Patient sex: F
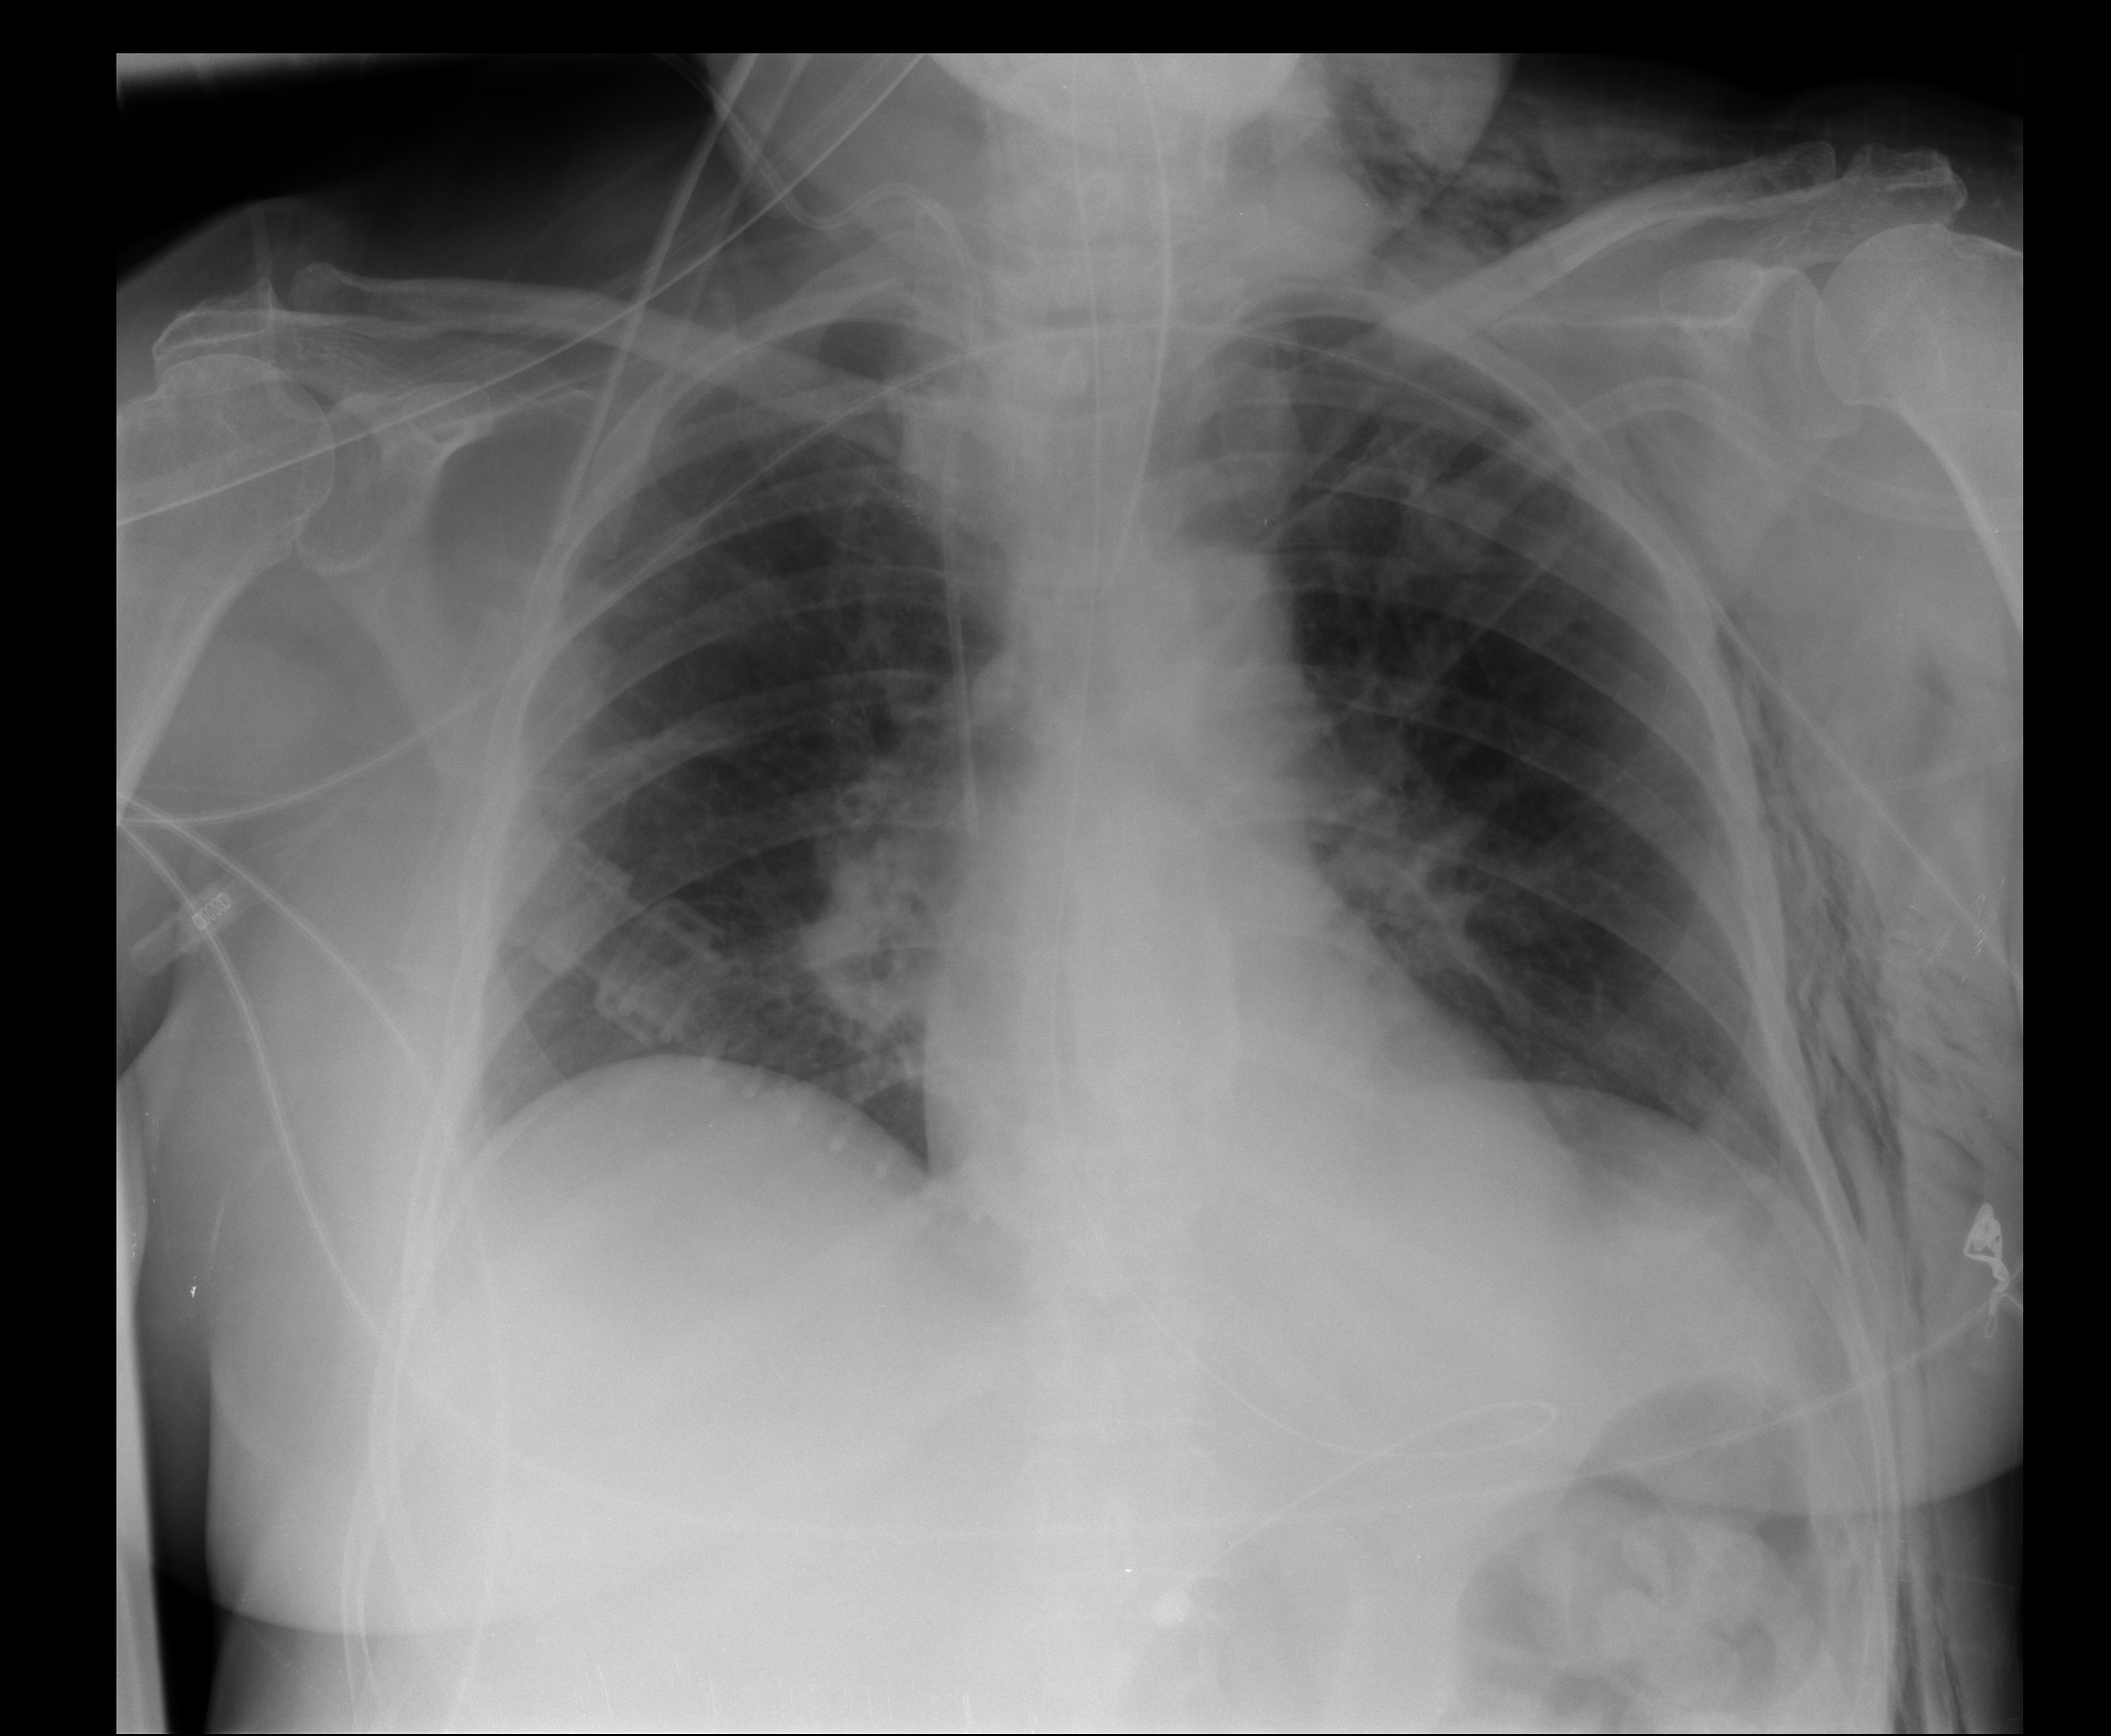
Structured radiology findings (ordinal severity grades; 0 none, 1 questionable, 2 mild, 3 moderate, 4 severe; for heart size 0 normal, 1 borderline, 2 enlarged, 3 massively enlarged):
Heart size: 0
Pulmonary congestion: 0
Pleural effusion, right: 0
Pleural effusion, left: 0
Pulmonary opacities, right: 0
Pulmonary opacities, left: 0
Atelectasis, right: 0
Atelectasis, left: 1